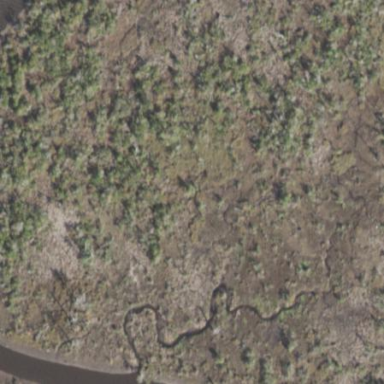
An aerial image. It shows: Saltmarsh wetland.